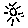
Label: sun